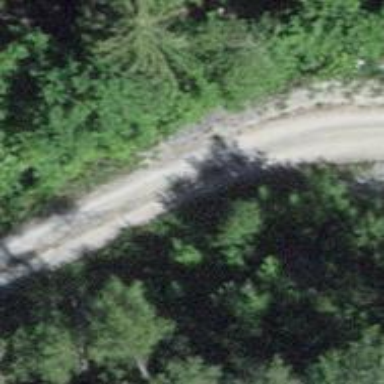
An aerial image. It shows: Gravel track with Grade 3 quality.